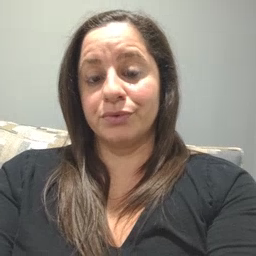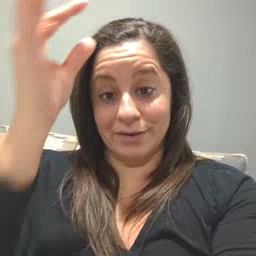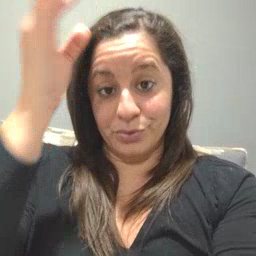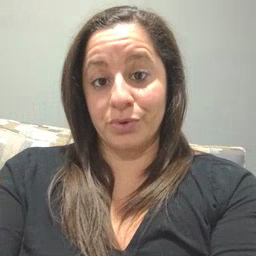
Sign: hair